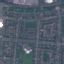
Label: Residential